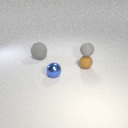
small blue metal sphere to the left of small brown rubber sphere